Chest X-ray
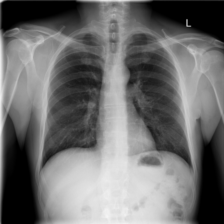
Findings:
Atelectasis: negative
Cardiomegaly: negative
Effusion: negative
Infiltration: negative
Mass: negative
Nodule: negative
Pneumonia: negative
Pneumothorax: negative
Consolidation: negative
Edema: negative
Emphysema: negative
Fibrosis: negative
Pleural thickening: negative
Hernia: negative